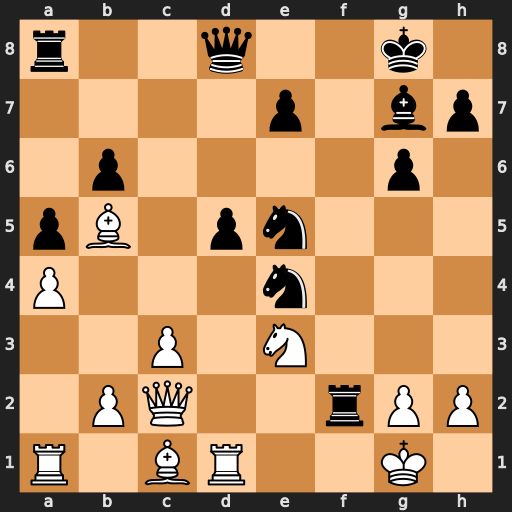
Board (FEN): r2q2k1/4p1bp/1p4p1/pB1pn3/P3n3/2P1N3/1PQ2rPP/R1BR2K1
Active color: w
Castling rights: -
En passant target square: -
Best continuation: Qxe4 dxe4 Rxd8+ Rxd8 Kxf2